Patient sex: M
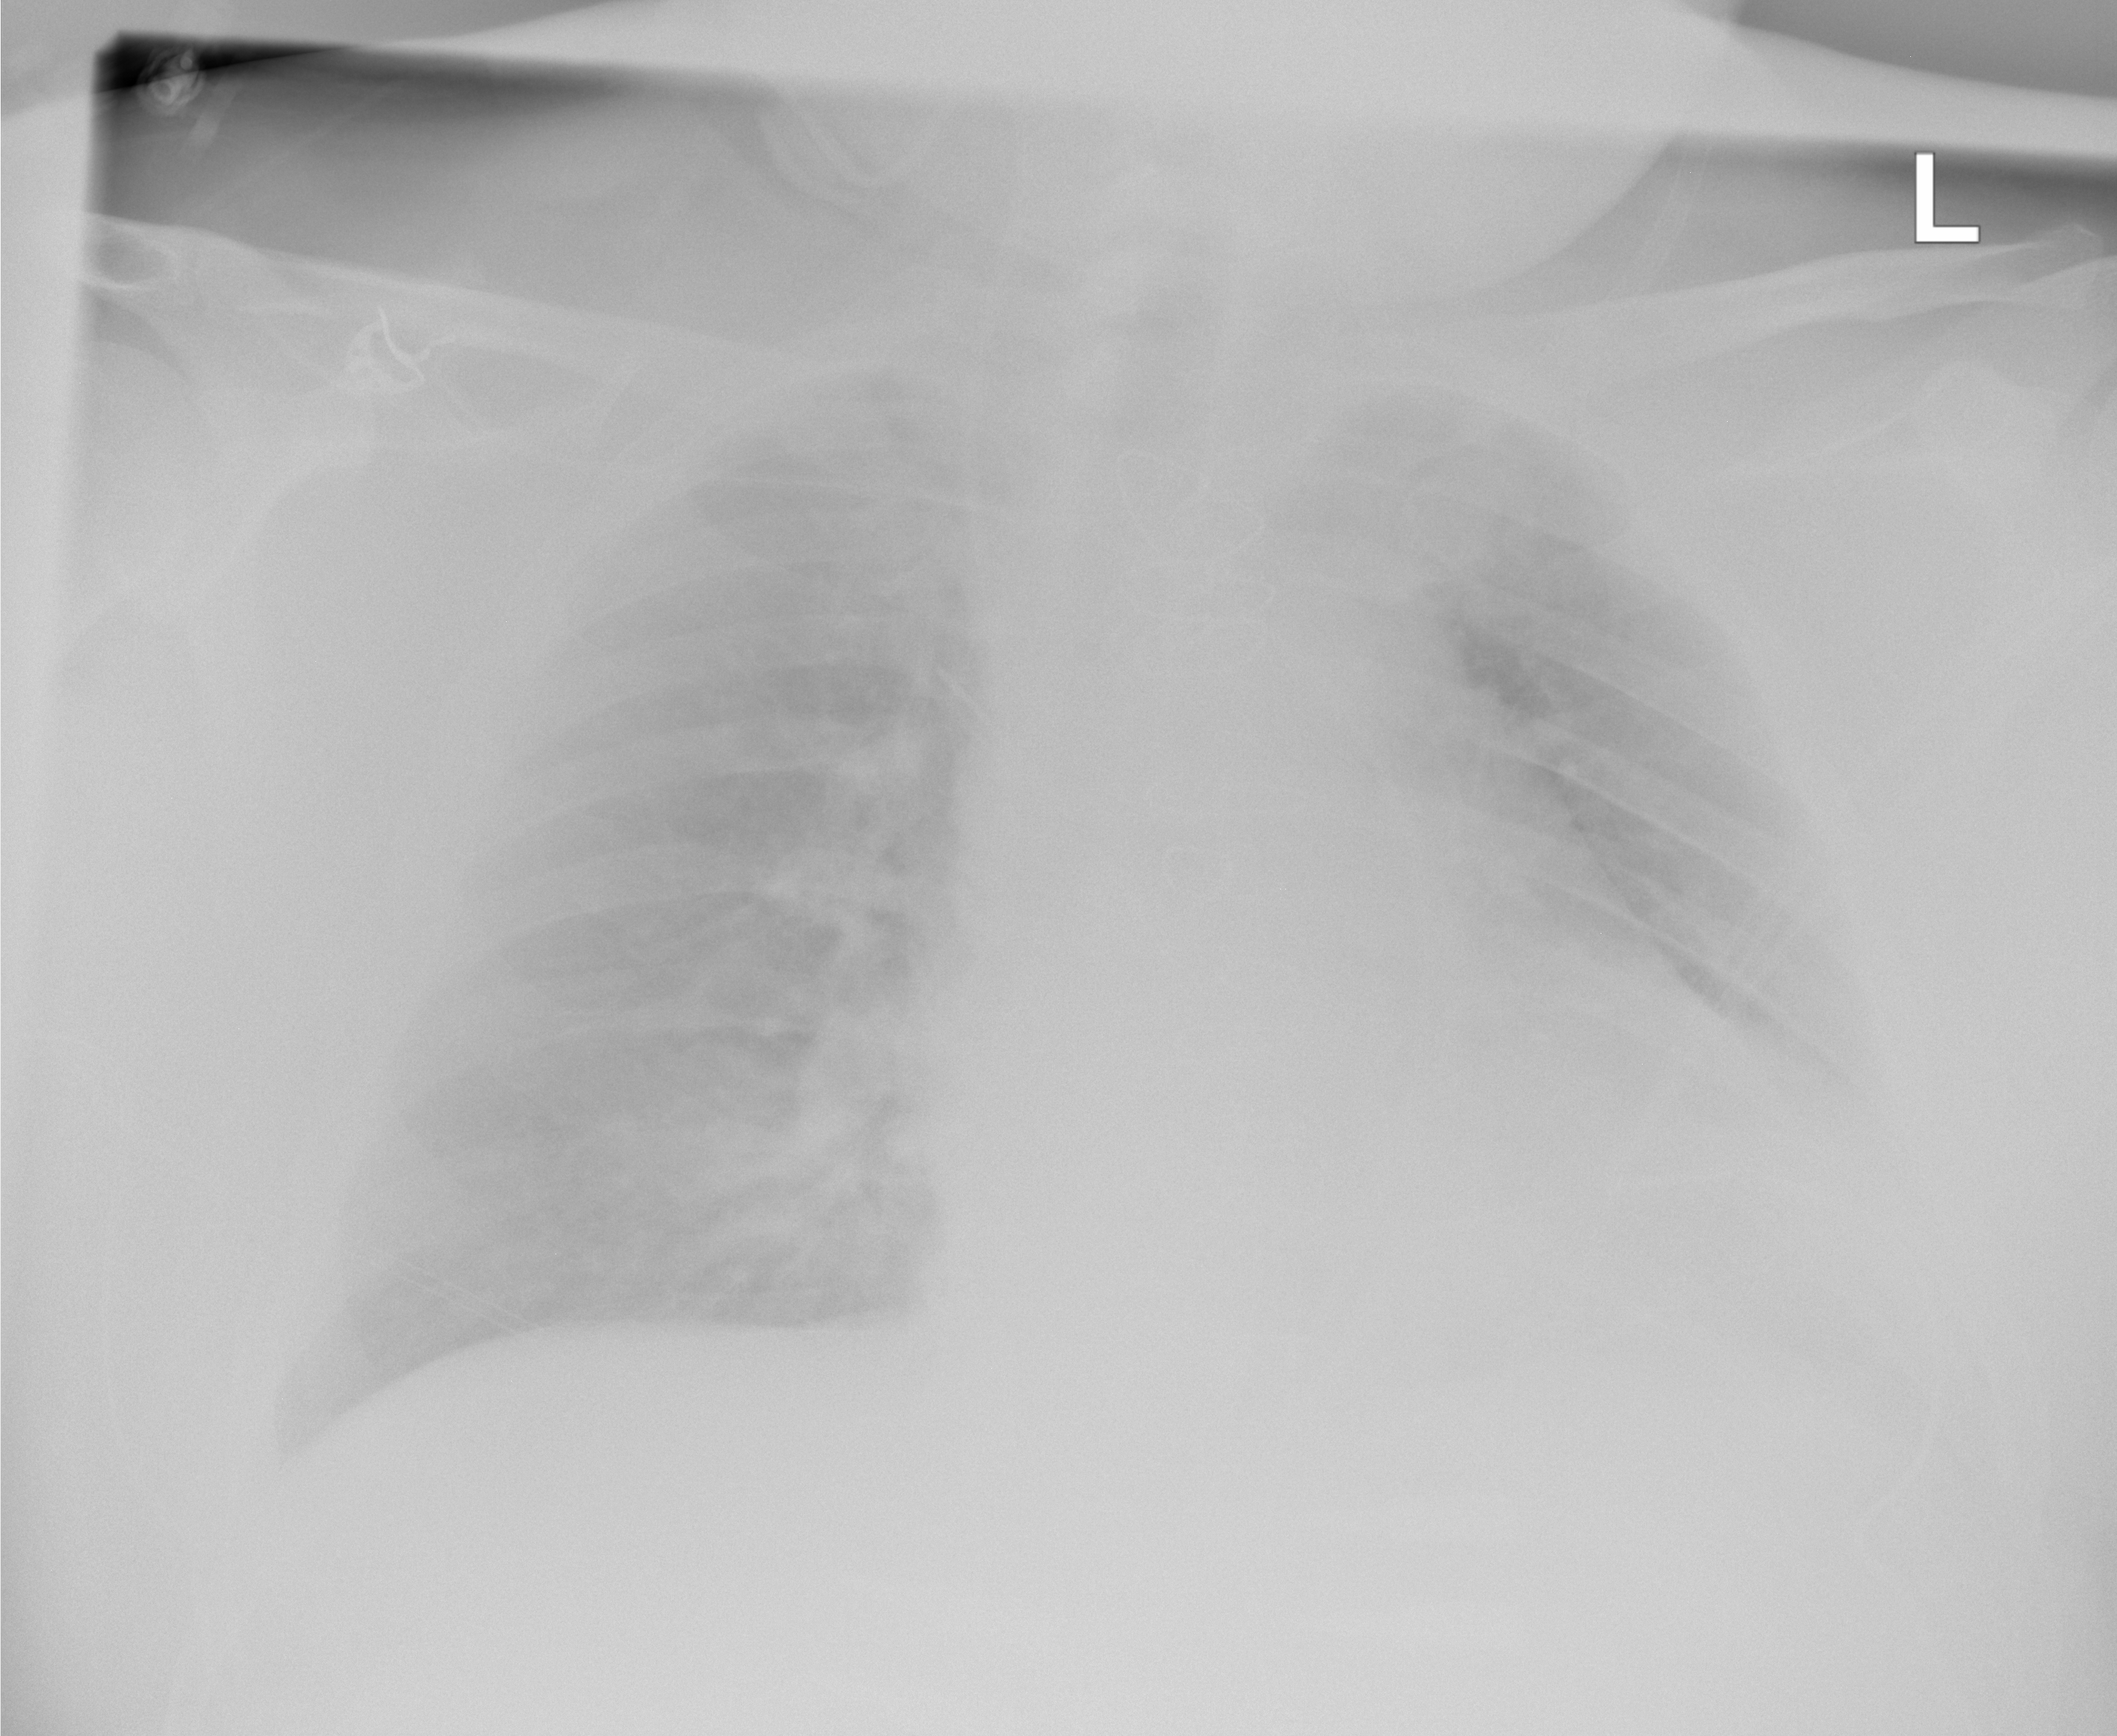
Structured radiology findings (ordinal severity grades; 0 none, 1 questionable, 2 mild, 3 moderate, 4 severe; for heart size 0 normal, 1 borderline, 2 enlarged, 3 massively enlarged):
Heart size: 2
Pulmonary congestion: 2
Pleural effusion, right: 0
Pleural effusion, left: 2
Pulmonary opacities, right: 0
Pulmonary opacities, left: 0
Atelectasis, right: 2
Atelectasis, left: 2